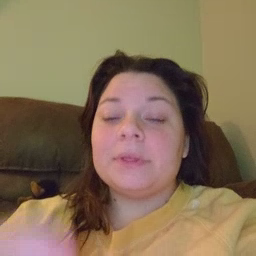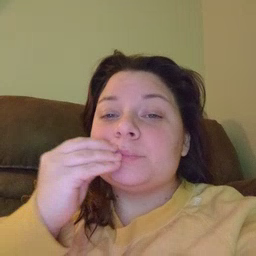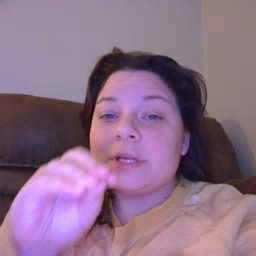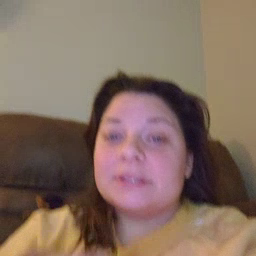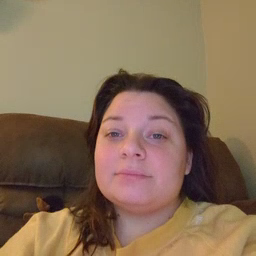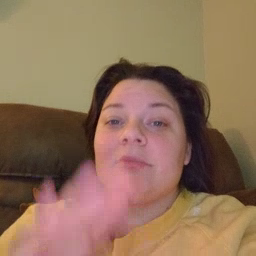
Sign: kiss